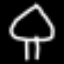
Label: mushroom